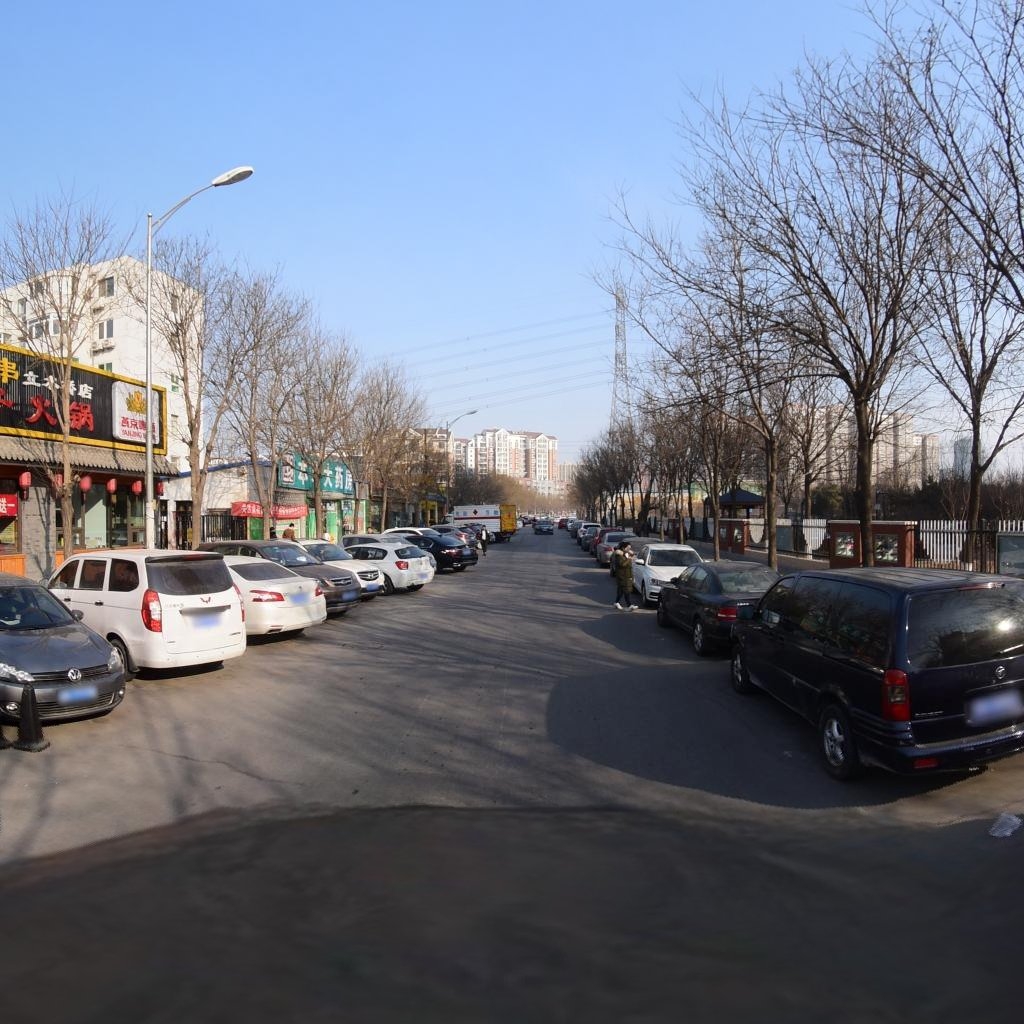
Region: Chaoyang
Road damage annotations: longitudinal crack, transverse crack